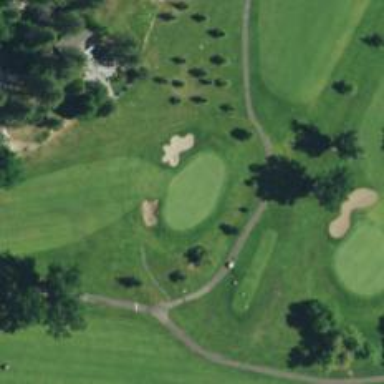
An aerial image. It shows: Golf hole.